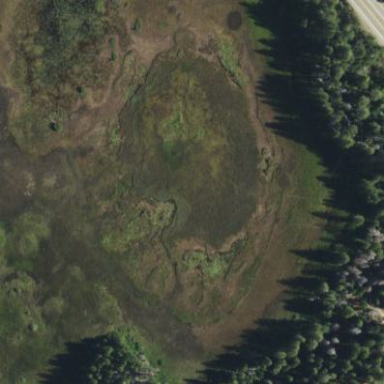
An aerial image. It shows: Marsh wetland.